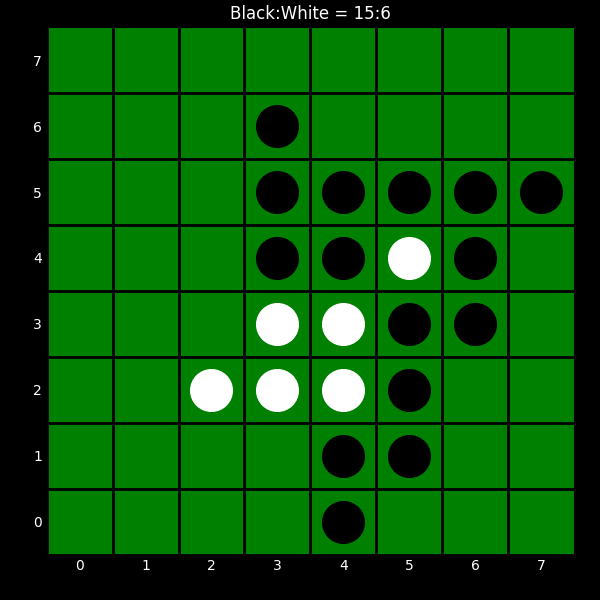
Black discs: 15
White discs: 6